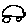
Label: car